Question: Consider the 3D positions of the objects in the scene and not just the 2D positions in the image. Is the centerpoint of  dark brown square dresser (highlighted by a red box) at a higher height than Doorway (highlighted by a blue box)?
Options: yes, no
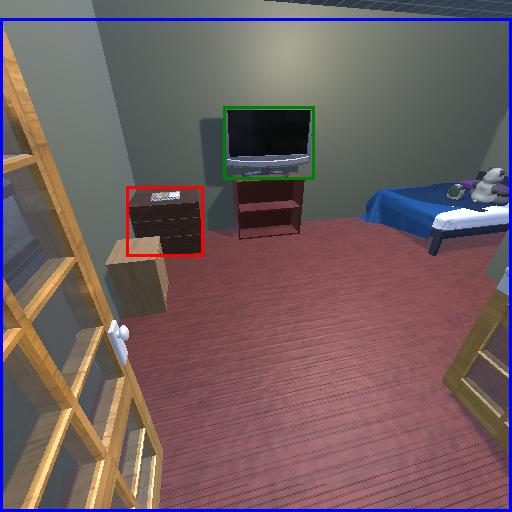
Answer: yes